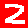
Digit: 2